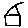
Label: house